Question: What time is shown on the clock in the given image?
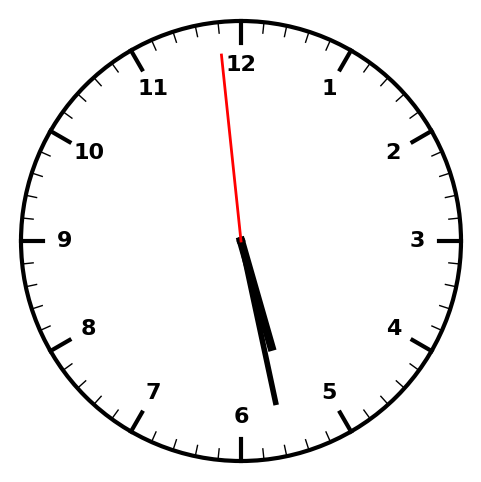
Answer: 05:27:59